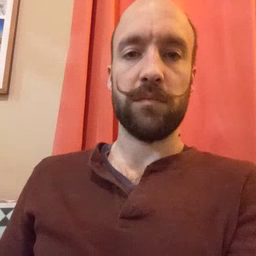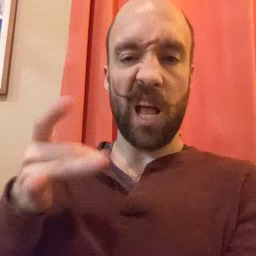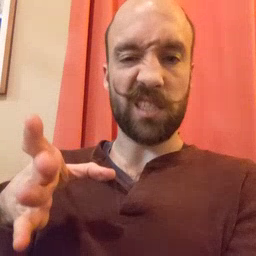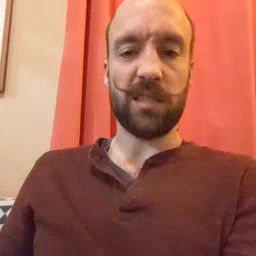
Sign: hate